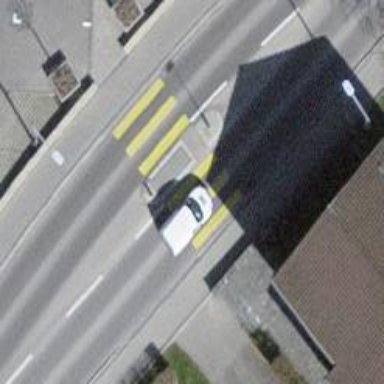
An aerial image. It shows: Footway with zebra crossing.